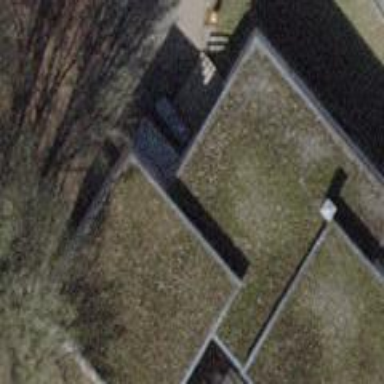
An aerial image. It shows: Kindergarten building that is part of school.